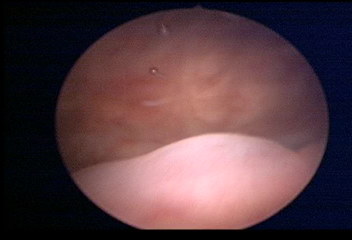
Modality: WLC
Class: Normal mucosa
Bladder cancer association: No